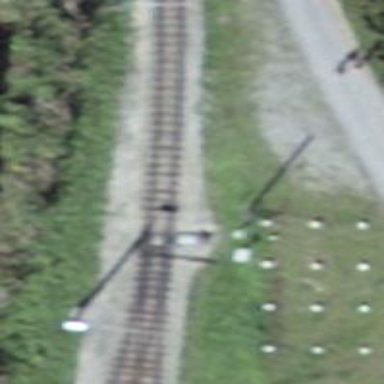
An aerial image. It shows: Railway switch.